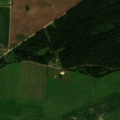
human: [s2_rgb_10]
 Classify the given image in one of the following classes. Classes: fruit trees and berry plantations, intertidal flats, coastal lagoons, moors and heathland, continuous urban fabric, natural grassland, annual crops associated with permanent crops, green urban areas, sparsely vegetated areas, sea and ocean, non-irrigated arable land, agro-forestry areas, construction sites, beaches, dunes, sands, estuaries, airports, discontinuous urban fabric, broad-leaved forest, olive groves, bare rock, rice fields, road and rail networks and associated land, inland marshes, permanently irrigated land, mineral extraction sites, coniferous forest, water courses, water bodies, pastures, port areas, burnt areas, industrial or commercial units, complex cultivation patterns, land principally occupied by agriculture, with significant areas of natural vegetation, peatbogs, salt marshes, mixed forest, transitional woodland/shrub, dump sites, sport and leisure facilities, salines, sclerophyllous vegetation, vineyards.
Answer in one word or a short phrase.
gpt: non-irrigated arable land, pastures, mixed forest